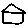
Label: house